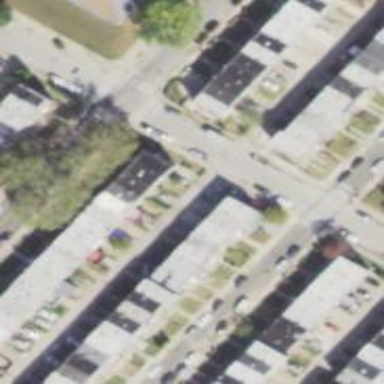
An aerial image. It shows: Alleyway designated as service road.